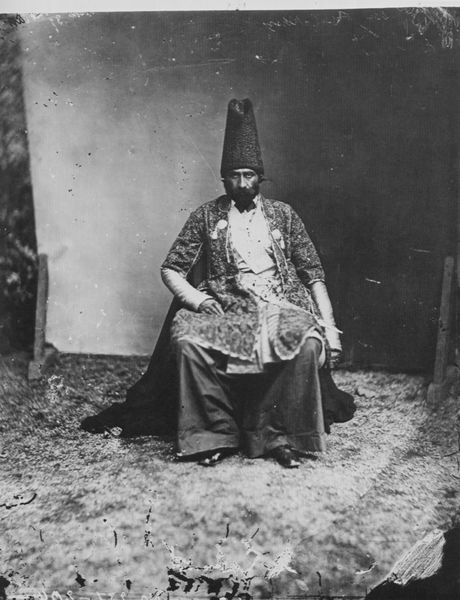
Titel: Faruk Khan (starb 1871)
Künstler: Gaspard-Félix Tournachon
Schlagwörter: dunkel, fuß, mann, umhang, weiß, sitzen, grau, holz, hut, nase, schwarz, stuhl, zimmer, blick, muster, rock, teppich, alt, bart, hemd, hose, jacke, mütze, wand, arm, arme, augen, bärtig, böse, vollbart, ärmel, bild, bildnis, portrait, porträt, boden, gewand, mantel, pose, reich, sitzend, augenbrauen, en face, kopfbedeckung, düster, schuhe, hof, wild, ernst, brauen, finster, grimmig, wütend, sitzt, atelier, tepich, sandalen, knie, foto, fotografie, photographie, fussboden, orient, schwarz-weiss, leinwand, photo, tracht, neutral, dreck, turban, osmanisch, pflöcke, mann mit hut, pflock, fes, stechend, spitzhut, türke, fez, kaftan, orientale, moslem, gebraucht, stechender blick, muslim, medium, eingeborener, kegelstumpf, schwarzä, böser blick, fetz, jjkujuighiu, hypnotisierend